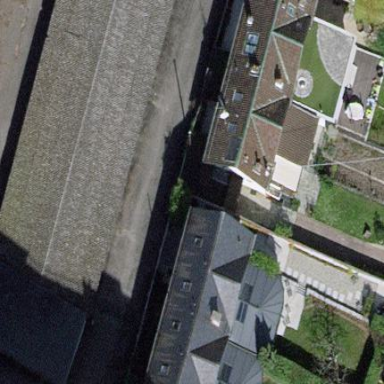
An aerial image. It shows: Garden enclosed by fence.